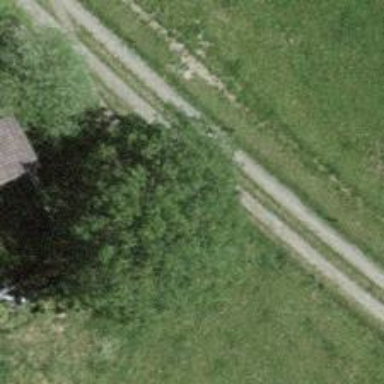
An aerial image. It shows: Bench.